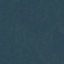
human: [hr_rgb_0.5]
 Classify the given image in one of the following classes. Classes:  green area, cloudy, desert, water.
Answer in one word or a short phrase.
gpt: green area